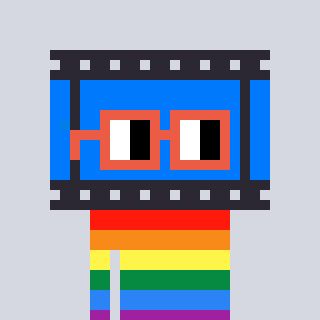
a pixel art character with square orange glasses, a film strip-shaped head and a grayscale-colored body on a cool background